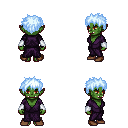
a pixel art fantasy rpg character, female body template, orc, green skin, purple robe, magenta pants, white cyan bedhead hairstyle, white cloth bracers, brown shoes, four views (front, back, left, right), 2x2 character sprite sheet, small pixel art, hard edges, no anti-aliasing